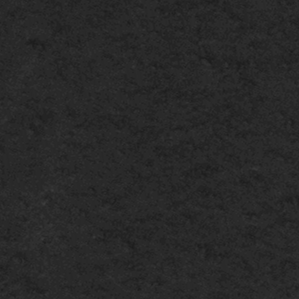
Label: frost